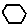
Label: hexagon